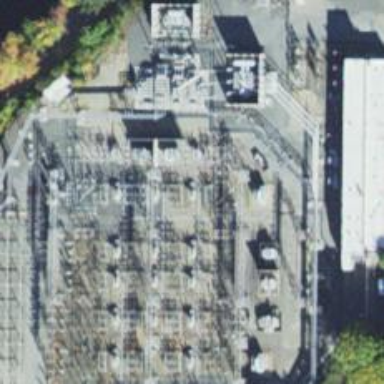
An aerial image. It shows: Switch used for power control.